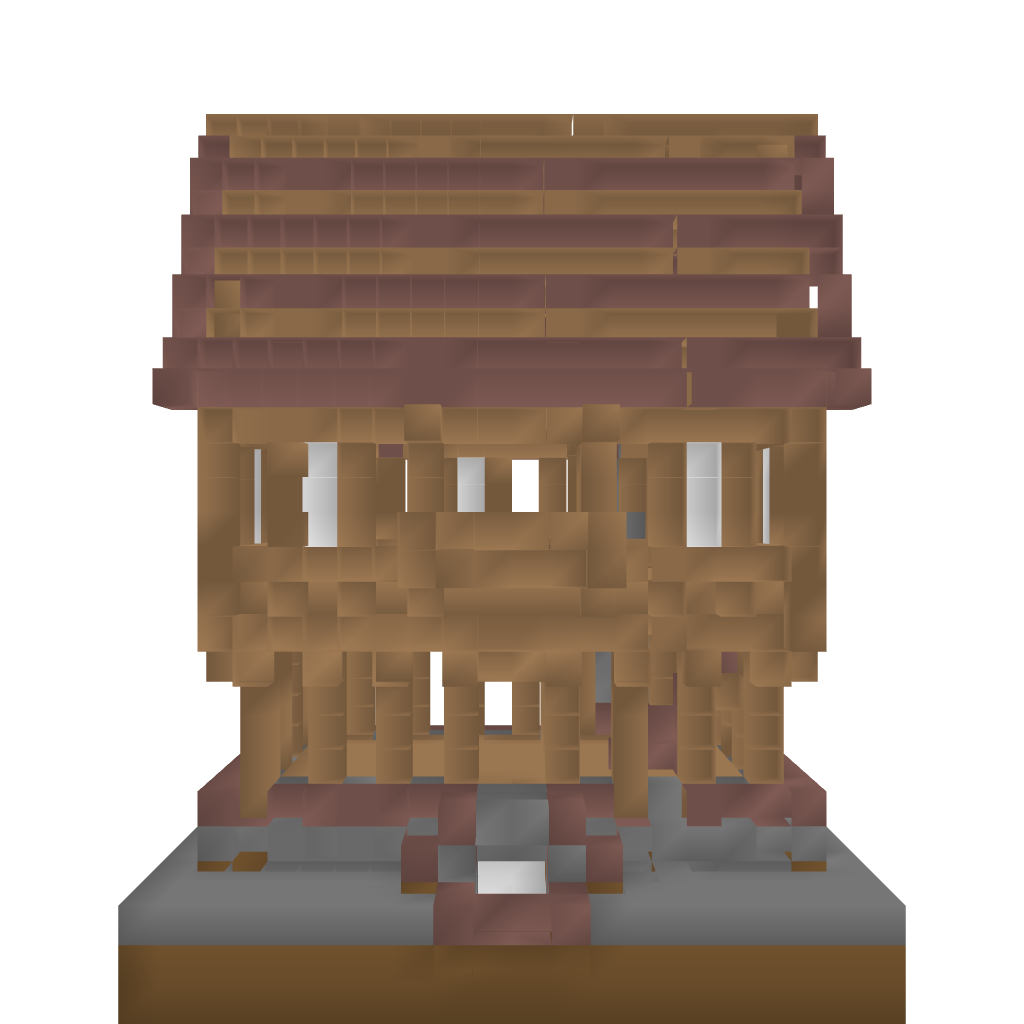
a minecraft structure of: Robin's Medieval House high quality